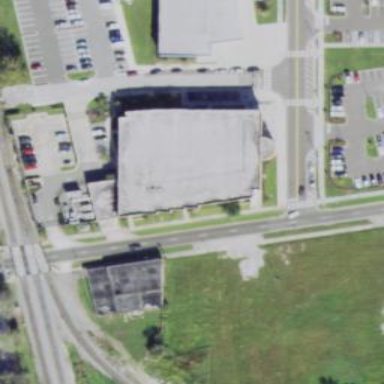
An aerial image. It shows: Courthouse building.